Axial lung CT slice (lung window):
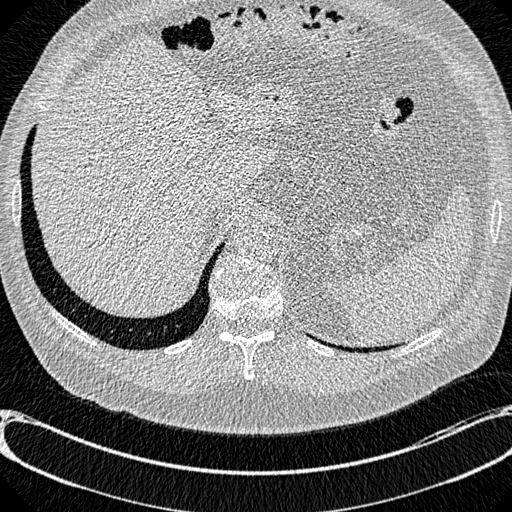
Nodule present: no